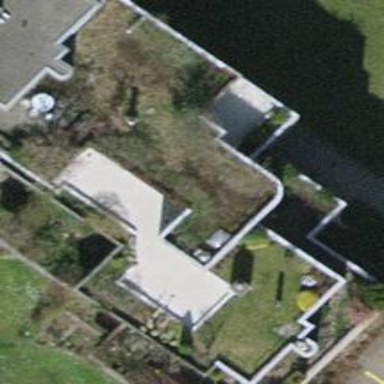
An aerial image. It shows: Modern apartment building with flat roof design.